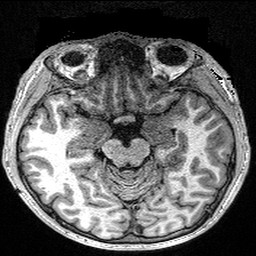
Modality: T1w
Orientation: coronal
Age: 22
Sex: male